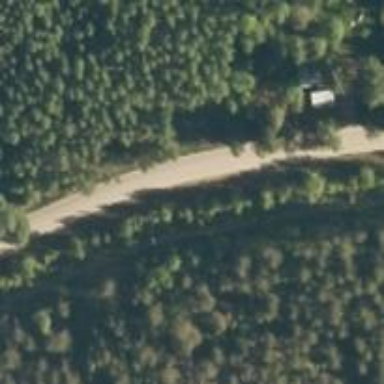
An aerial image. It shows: Tertiary road.